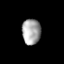
Tissue: lung
Cell type: Epithelial cells
Senescence score: 0.1566
Nuclear area (px): 466
Mean DAPI intensity: 165.858